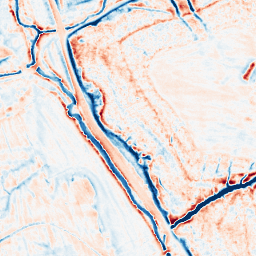
Category: edge_preserving
Decomposition family: anisotropic_diffusion
Decomposition parameters: iterations: 50
kappa: 30
gamma: 0.1
Upsampling method: bilinear
Upsampling parameters: scale: 4
Upsampling scale: 4